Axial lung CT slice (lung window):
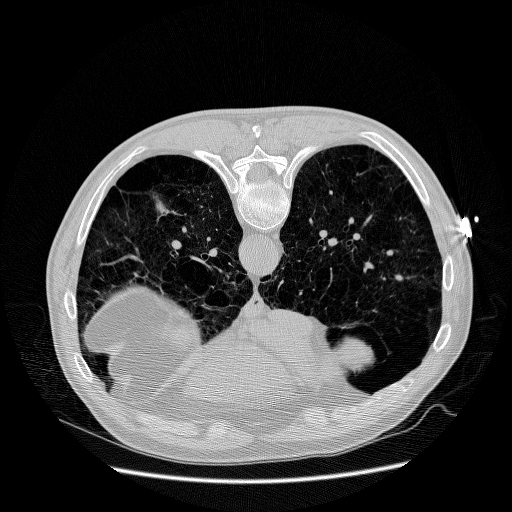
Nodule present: no